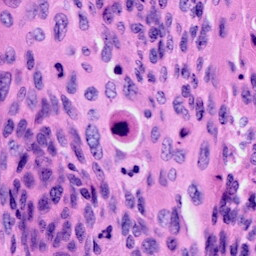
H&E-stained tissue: Cervix